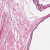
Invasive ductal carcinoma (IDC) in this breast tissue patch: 0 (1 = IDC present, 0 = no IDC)